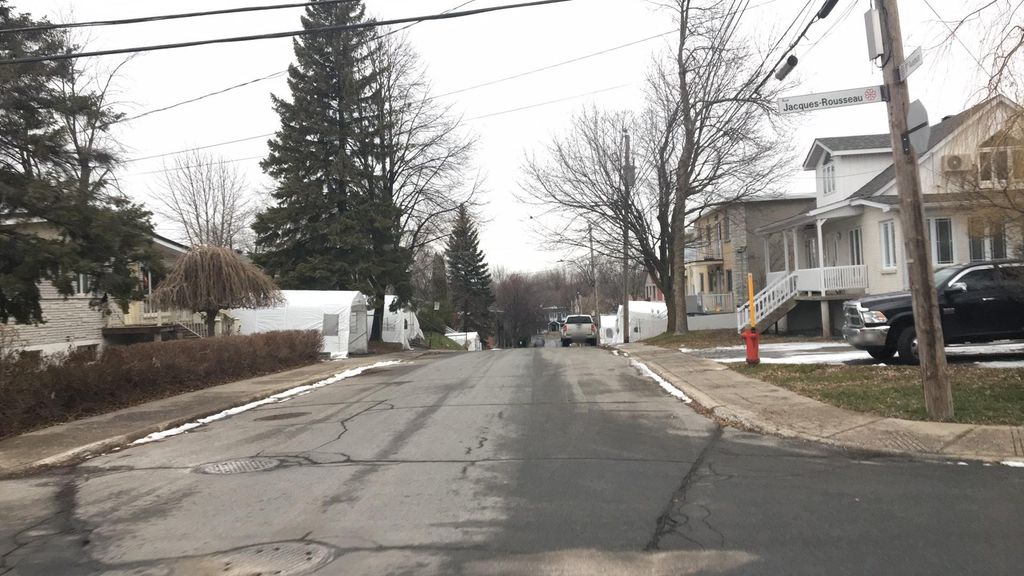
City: montreal